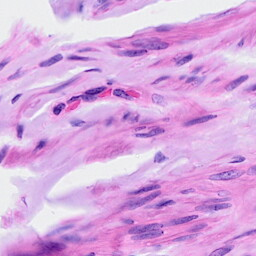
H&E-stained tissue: Ovarian